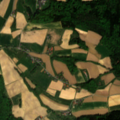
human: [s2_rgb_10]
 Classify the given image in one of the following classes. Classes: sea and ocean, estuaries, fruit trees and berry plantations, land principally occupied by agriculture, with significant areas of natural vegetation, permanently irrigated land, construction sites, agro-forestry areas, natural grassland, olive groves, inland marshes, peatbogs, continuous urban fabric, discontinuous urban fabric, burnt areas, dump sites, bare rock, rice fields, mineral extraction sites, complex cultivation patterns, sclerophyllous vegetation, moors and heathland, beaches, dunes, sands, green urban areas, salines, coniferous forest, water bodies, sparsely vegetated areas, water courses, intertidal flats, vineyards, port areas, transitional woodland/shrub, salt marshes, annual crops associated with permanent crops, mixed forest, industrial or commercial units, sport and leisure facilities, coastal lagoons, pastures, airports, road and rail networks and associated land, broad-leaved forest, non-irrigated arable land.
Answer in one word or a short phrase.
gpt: non-irrigated arable land, complex cultivation patterns, broad-leaved forest, mixed forest